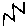
Label: zigzag